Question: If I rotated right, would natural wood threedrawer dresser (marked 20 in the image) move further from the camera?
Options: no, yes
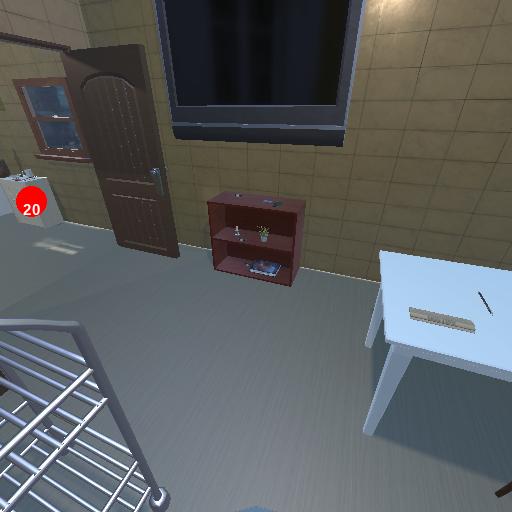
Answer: no